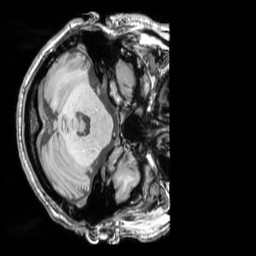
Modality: T1w
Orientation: axial
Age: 53
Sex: male
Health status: ill
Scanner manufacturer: siemens
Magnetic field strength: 3 T
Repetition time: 1.75 s
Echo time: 0.00418 s